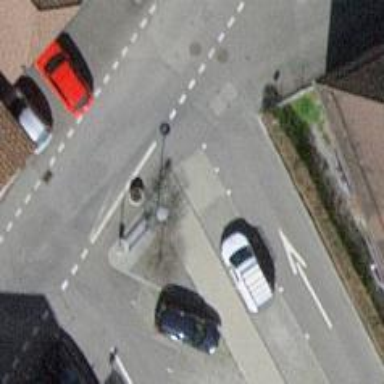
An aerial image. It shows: Footway made of paving stones.